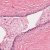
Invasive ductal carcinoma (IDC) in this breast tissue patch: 0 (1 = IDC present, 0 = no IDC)